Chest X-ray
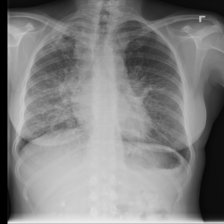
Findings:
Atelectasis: negative
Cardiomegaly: negative
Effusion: negative
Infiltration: negative
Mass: negative
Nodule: negative
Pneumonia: negative
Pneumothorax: negative
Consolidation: negative
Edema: negative
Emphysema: negative
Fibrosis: negative
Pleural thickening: negative
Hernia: negative